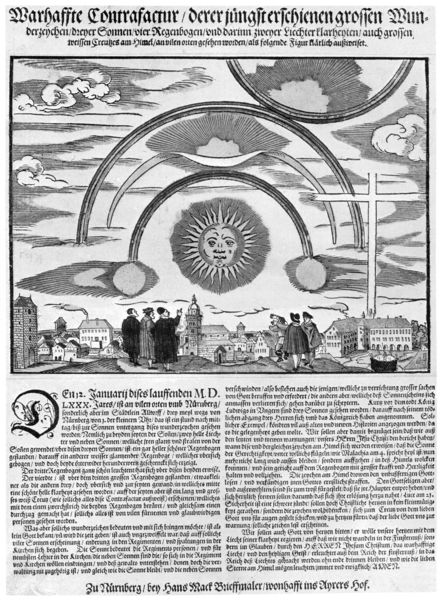
Titel: Warhaffte Contrafactur
Standort: Zürich.
Institution: Wickiana
Schlagwörter: himmel, wolken, kirchturm, menschen, stadt, männer, schwarz, weiss, haus, wolke, herren, gesicht, bild, gelehrte, niederlande, häuser, spiegelung, kirche, sonne, drei, england, kreis, turm, deutschland, holzschnitt, schrift, ansicht, bogen, grafik, graphik, spalten, wetter, deutsch, foto, mond, buch, kloster, kreuz, druck, druckgraphik, schnitt, schwarz-weiß, holzstich, stich, seite, illustration, text, zeitung, bericht, kreise, initiale, überschrift, buchdruck, buchseite, klerus, dürer, kupferstich, sternzeichen, fraktur, flugblatt, nürnberg, januar, regenbogen, kalender, halo, artikel, kreutz, monde, himmelserscheinung, inkunabel, anzeige, naturwunder, naturerscheinung, sternenkunde, zwispaltig, naturphänomen